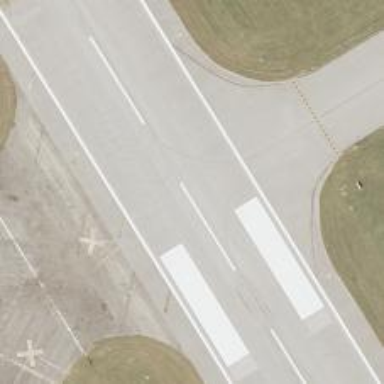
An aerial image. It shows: Image of taxiway at airport.